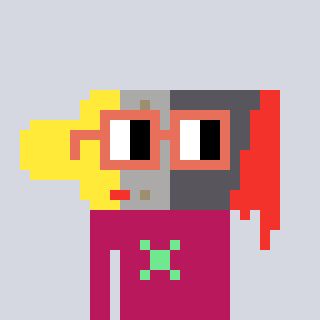
a pixel art character with square orange glasses, a paintbrush-shaped head and a darkpink-colored body on a cool background